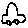
Label: car